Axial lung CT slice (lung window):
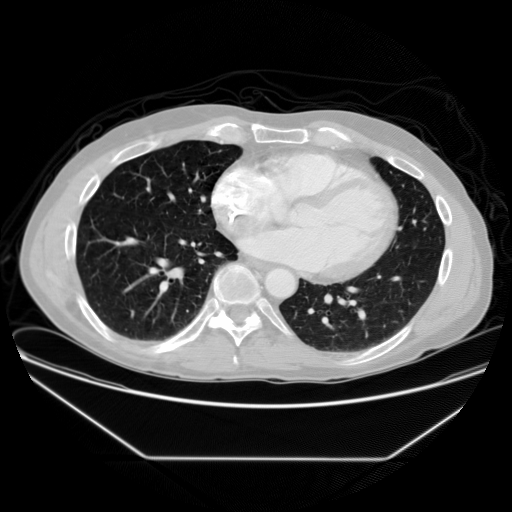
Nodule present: no